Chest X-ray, PA view. Patient: 56 years old, sex M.
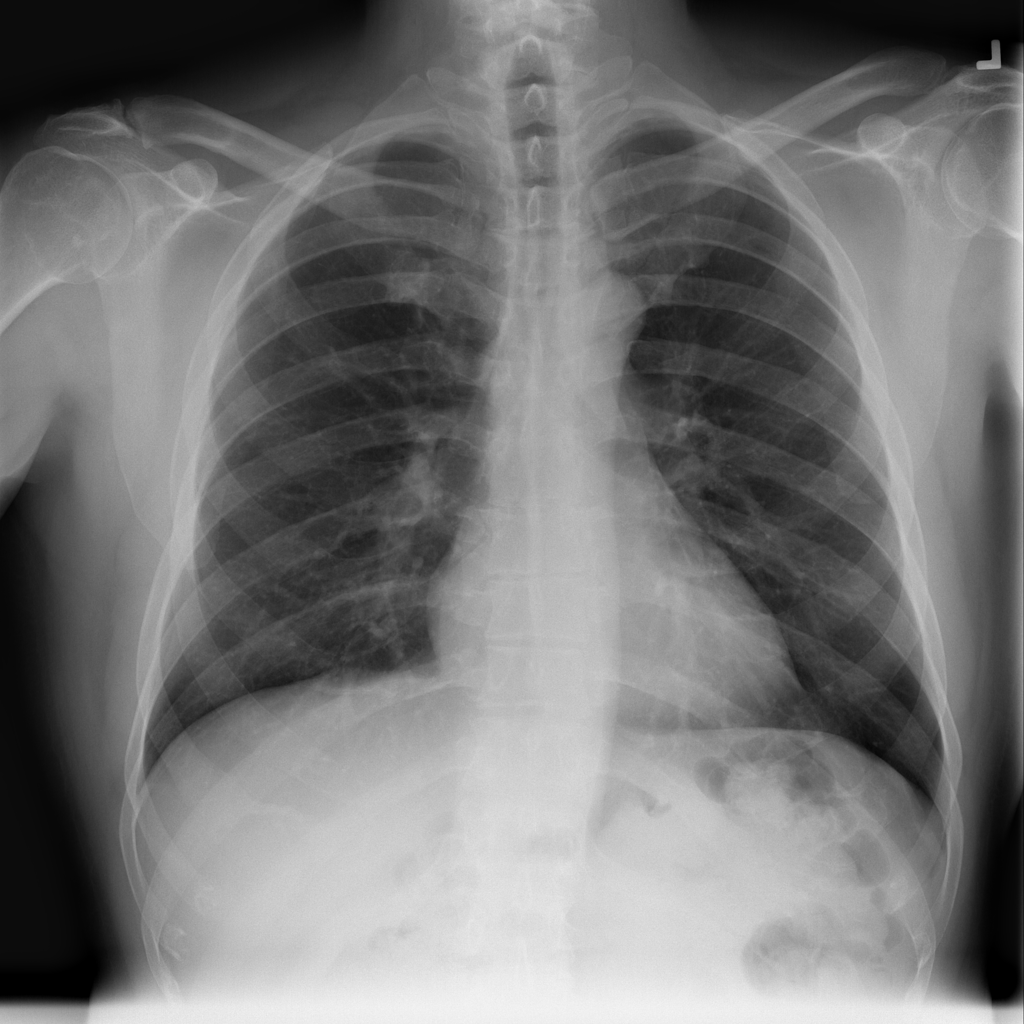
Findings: No Finding